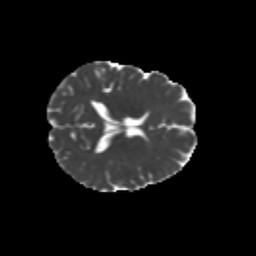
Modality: MD
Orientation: axial
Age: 29
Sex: female
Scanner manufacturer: siemens
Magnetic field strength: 3 T
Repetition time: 1.8 s
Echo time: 0.07 s